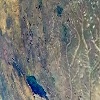
Label: land